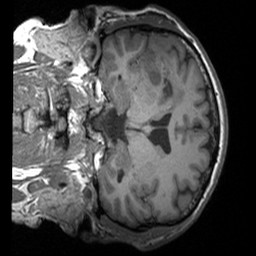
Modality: T1w
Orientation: coronal
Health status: ill
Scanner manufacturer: siemens
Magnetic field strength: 3 T
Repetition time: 1.7 s
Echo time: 0.00254 s